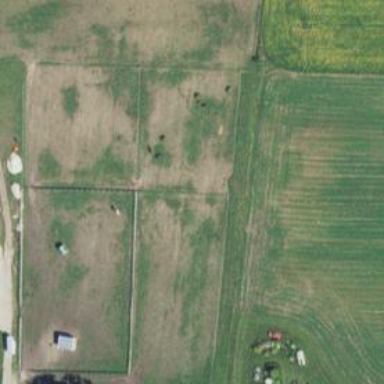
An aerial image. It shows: Farm.